Field crop: maize
Growth stage: 2
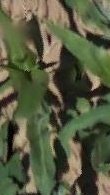
Species: maize